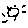
Label: sun